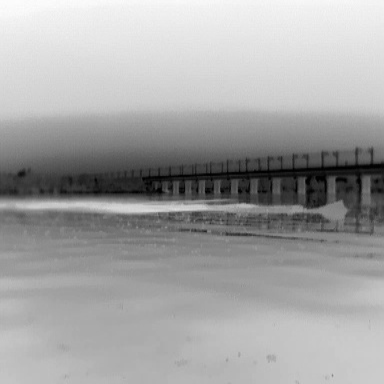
There is a canoe in the infrared image.